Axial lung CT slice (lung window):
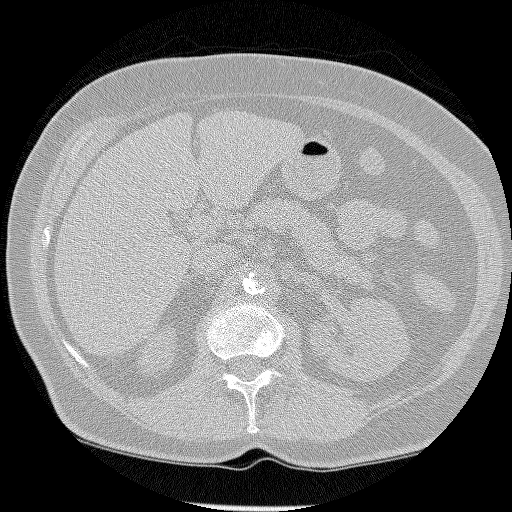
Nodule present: no